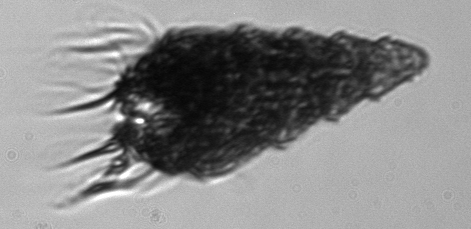
Label: Laboea_strobila